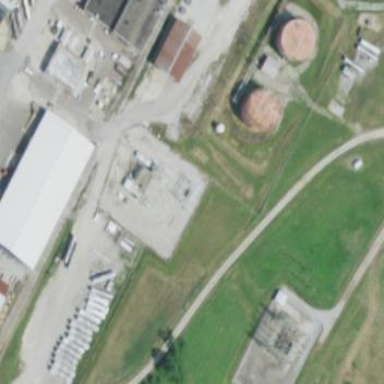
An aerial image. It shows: Power substation.